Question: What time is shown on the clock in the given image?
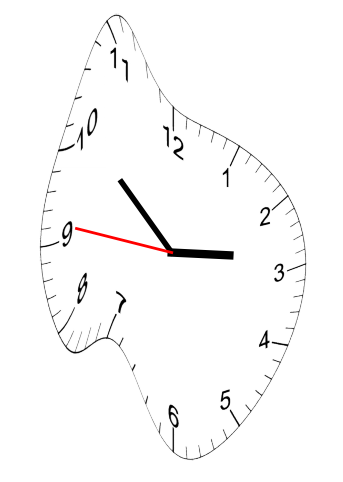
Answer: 02:51:46